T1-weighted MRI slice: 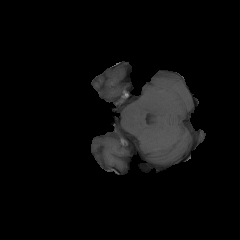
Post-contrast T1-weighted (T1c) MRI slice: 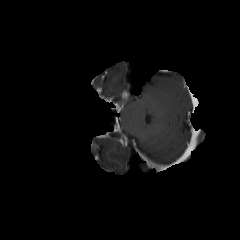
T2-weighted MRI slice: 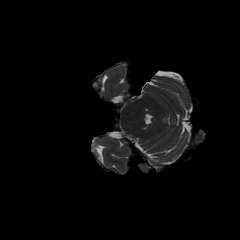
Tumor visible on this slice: no